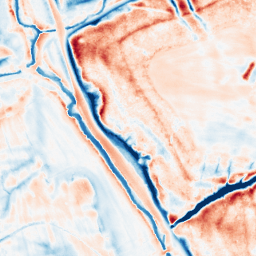
Category: classical
Decomposition family: uniform
Decomposition parameters: size: 20
Upsampling method: sinc_hamming
Upsampling parameters: scale: 2
kernel_size: 4
Upsampling scale: 2